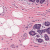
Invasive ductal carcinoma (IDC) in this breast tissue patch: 0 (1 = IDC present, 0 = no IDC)